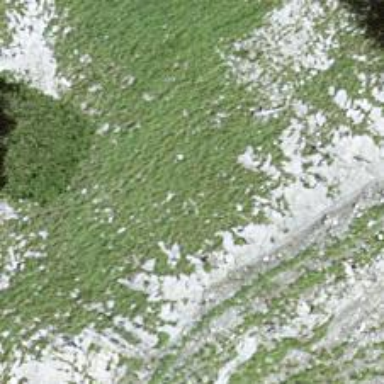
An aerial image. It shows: Natural cliff.